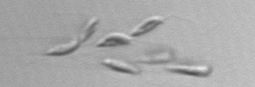
Label: Dinobryon